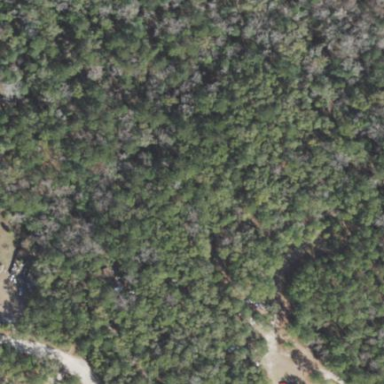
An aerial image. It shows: Mixed leaf woodland.